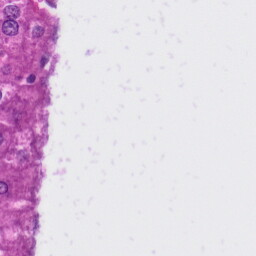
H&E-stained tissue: Liver